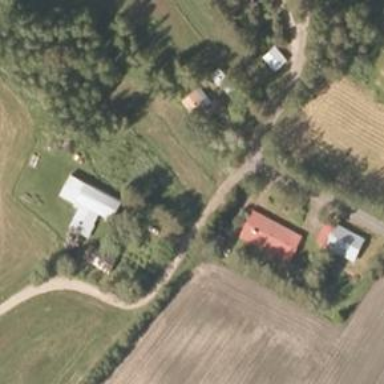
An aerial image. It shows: Farmyard area.